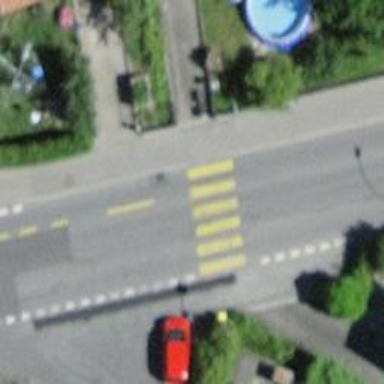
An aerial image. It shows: Zebra crossing with traffic calming table.